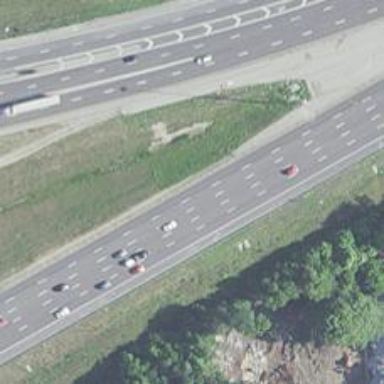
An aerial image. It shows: Motorway junction.